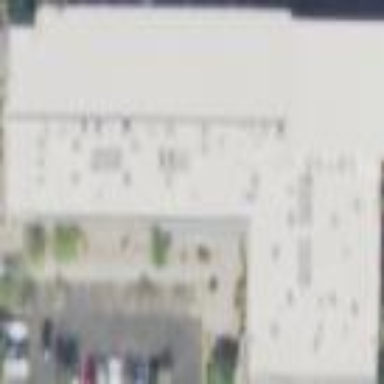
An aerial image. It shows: Office building.